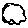
Label: cloud